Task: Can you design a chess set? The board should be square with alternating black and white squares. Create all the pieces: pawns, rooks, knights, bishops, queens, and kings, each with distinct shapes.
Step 1532:
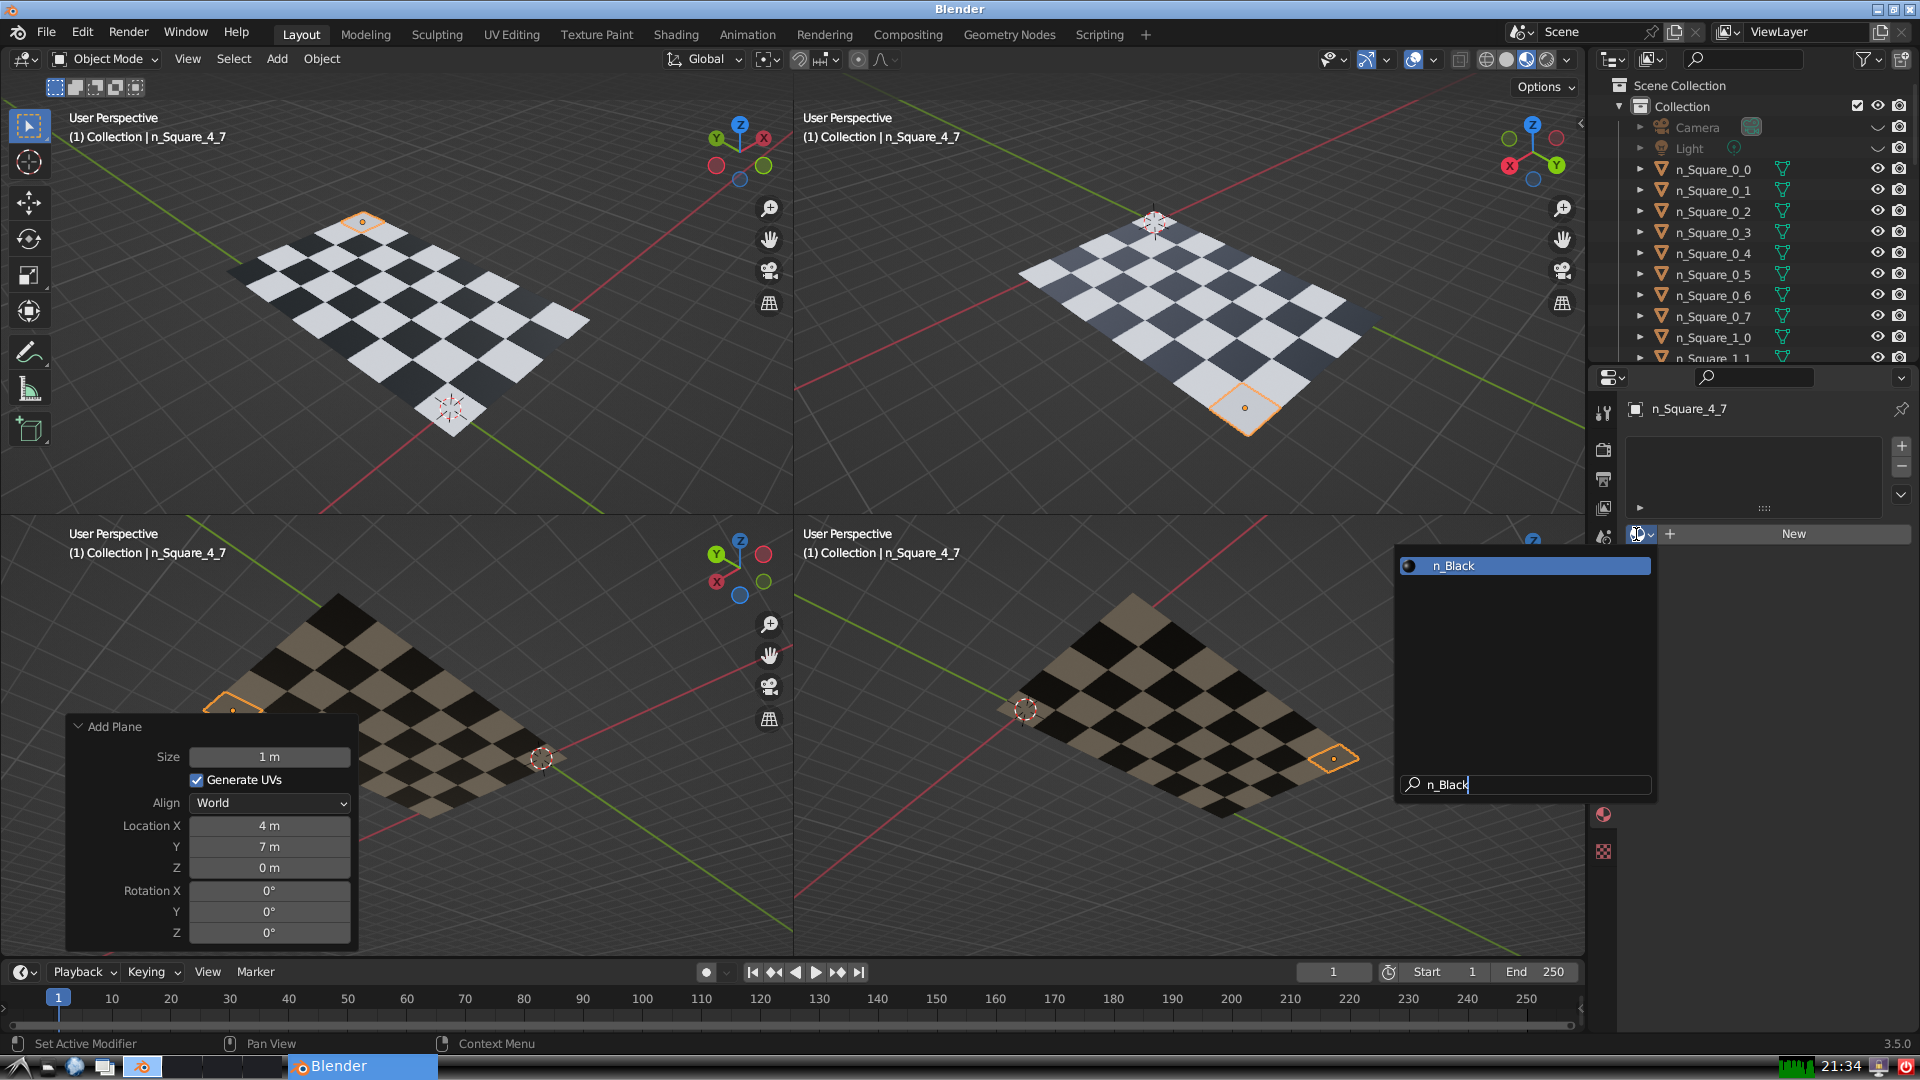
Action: {"key_press": ['Return']}